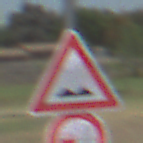
Verkehrszeichen: UnebeneFahrbahn
Zusatzzeichen unten: VerbotUeberholenEinspurigeFahrzeuge
Umgebung: Outdoor, Nature
Tageszeit: Midday
Wetter: Clear
Licht: Natural
Jahreszeit: NotSpecified
Kontrast: HighContrast